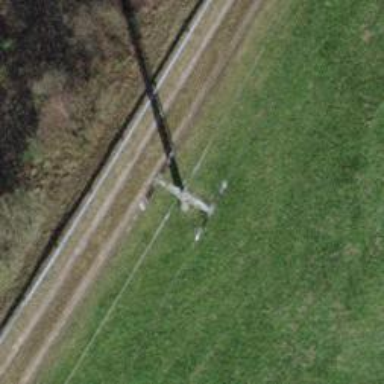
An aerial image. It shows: Power line in the image.